Question: Count the number of objects in the diagram.
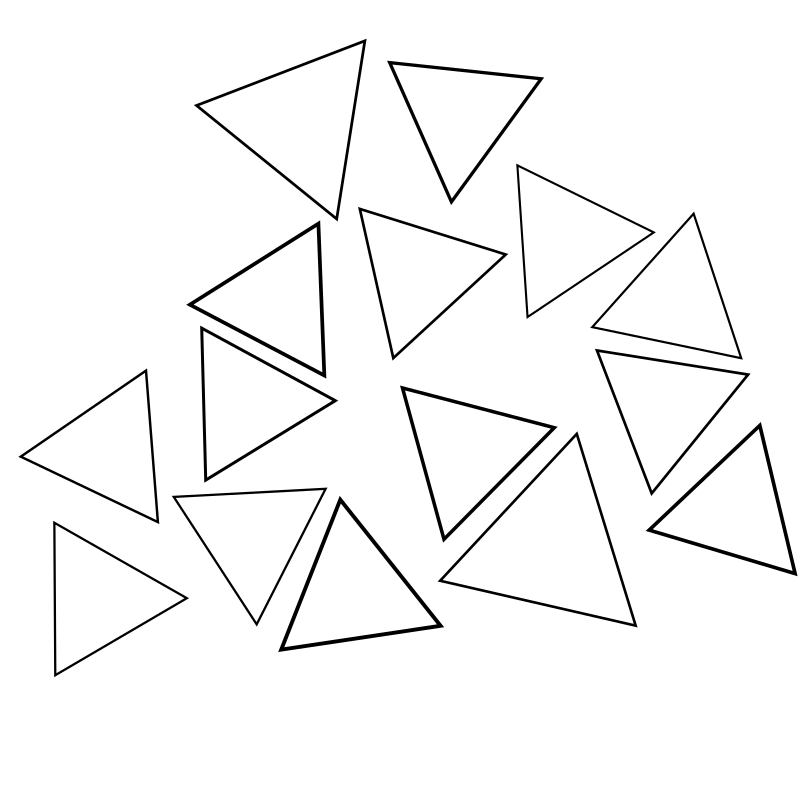
Answer: 15